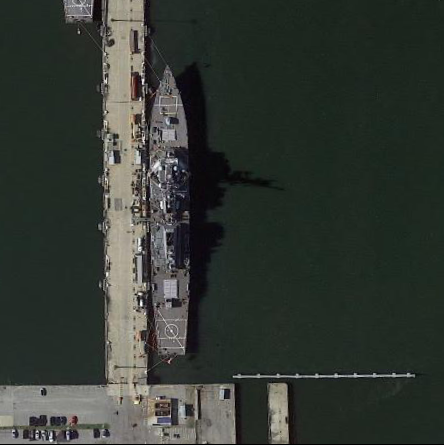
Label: destroyer